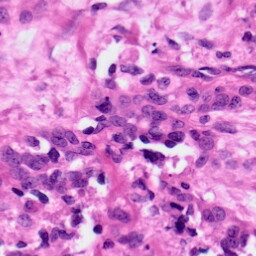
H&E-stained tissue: Ovarian